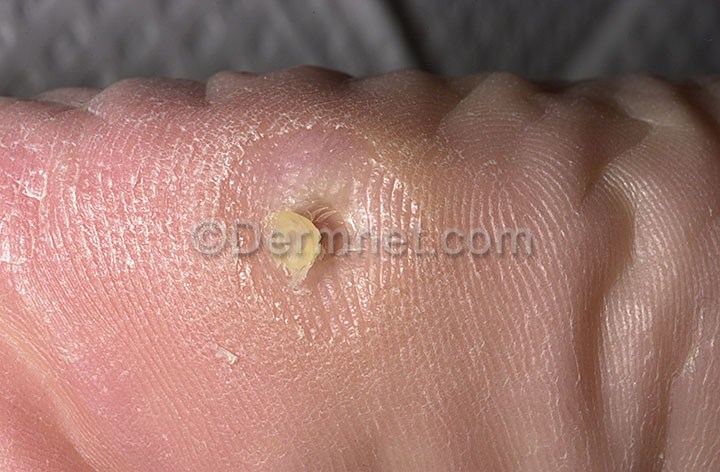
Disease: Warts Molluscum and other Viral Infections